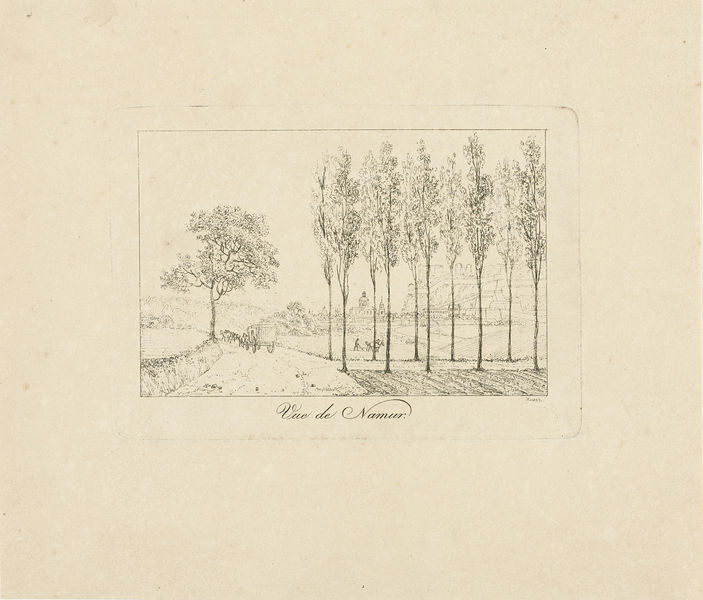
Titel: Gezicht op Namen
Künstler: Otto Baron Howen
Standort: Amsterdam
Institution: Rijksmuseum
Schlagwörter: church, men, people, white, black, figures, gray, grey, print, brown, silver, horses, man, rocks, sky, tree, building, field, hill, landscape, mountain, nature, peasant, horizon, lane, trees, forest, grass, bushes, path, road, drawing, etching, illustration, sketch, french, meadow, town, peasants, city, leaves, cart, dome, buildings, engraving, pencil, postcard, carriage, farm, farmer, feild, horse, wagon, branches, travel, space, spire, work, working, urban, farmers, land, row, tan, page, alley, avenue, tall, car, wheels, leasure, corn, cropping, trunks, pathway, plow, buggy, bauer, belgium, hourse, driving, rows, quiet, fild, rue, grounds, 10, on the road, trimmed, de, alle, sketsh, namur, vive, vuo